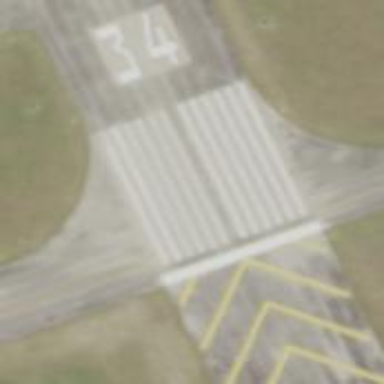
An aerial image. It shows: Image of taxiway at airport.